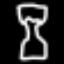
Label: hourglass